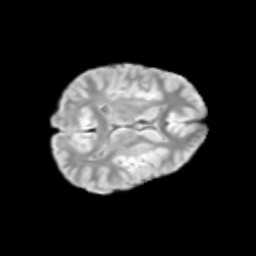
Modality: T2w
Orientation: axial
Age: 11
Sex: male
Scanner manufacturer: siemens
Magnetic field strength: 3 T
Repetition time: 3.8 s
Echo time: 0.07 s